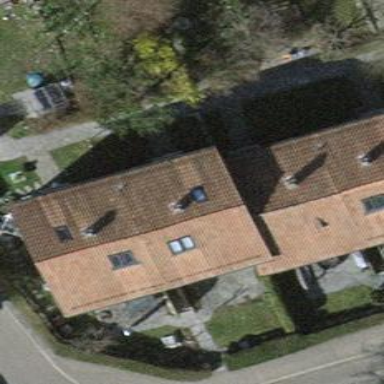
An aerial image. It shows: Beige house with gabled roof made of roof tiles in orangered color. The roof is oriented across the building.